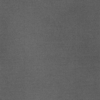
Label: dusty